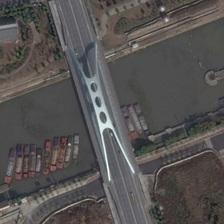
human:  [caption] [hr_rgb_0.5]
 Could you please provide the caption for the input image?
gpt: some boats are in a river with green trees in two sides and a bridge over it .

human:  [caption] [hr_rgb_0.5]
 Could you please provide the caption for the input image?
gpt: some boats are in a river with green trees in two sides and a bridge over it .

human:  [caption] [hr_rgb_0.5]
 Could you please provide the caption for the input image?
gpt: some boats are in a river with green trees in two sides and a bridge over it .

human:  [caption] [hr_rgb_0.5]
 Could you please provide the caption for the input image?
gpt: some boats are in a river with green trees in two sides and a bridge over it .

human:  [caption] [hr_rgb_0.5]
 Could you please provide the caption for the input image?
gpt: some boats are in a river with green trees in two sides and a bridge over it .